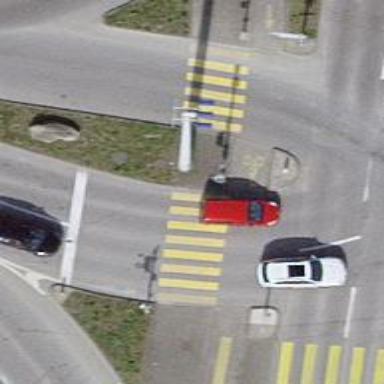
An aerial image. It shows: Uncontrolled crossing on cycleway with markings.